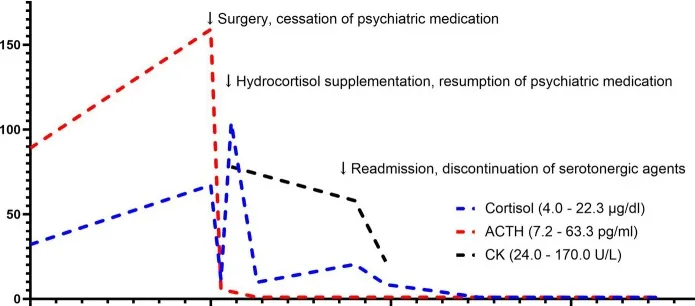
Trajectories of cortisol and ACTH. ACTH, adrenocorticotropic hormone. CK, creatine kinase.
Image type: chart (chart)